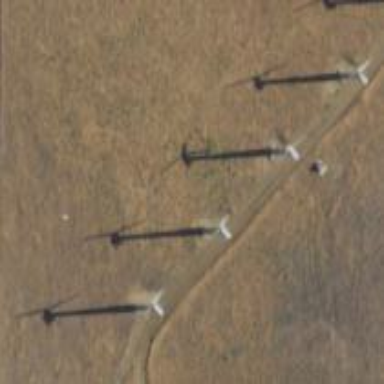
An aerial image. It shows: Wind generator powered by wind turbine.